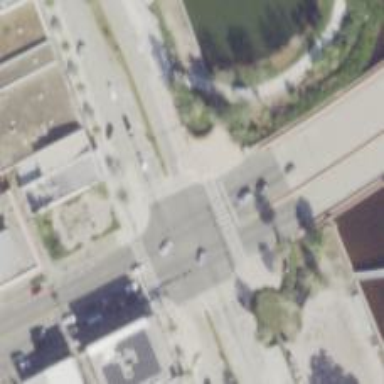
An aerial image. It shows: Marked crossing on the road.